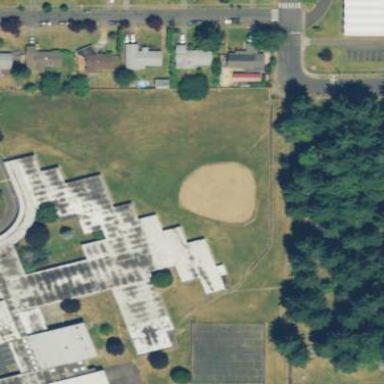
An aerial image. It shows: Baseball pitch for leisure and sports activities.